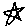
Label: star